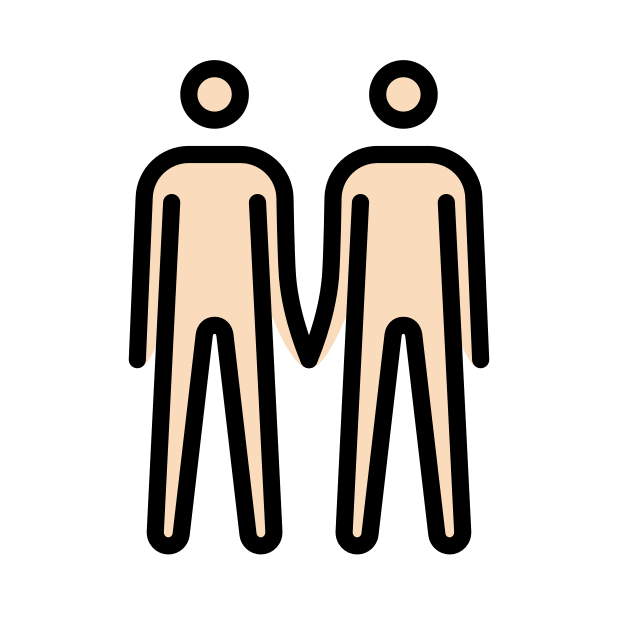
men holding hands: light skin tone